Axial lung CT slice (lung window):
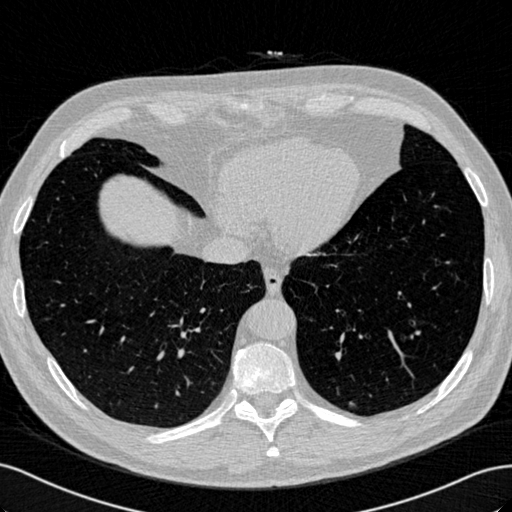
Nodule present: yes
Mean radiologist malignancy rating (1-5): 3